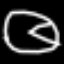
Label: clock